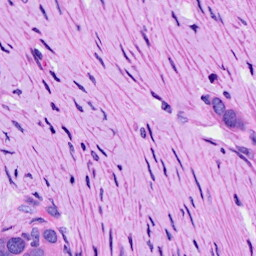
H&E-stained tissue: Ovarian